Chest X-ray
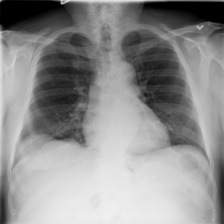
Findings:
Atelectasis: negative
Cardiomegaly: negative
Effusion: negative
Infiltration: positive
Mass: negative
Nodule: negative
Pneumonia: negative
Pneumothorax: negative
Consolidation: negative
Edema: negative
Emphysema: negative
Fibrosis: negative
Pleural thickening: negative
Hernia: negative